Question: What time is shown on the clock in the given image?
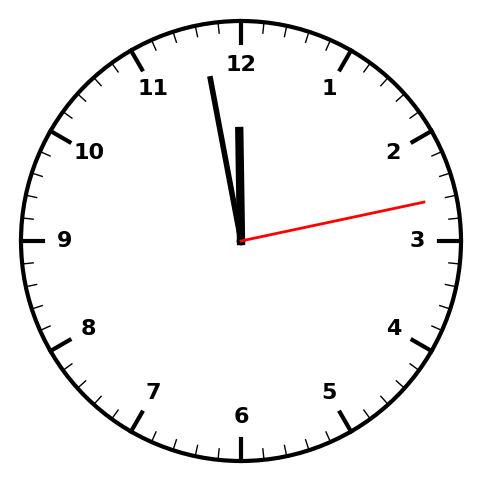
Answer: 11:58:13